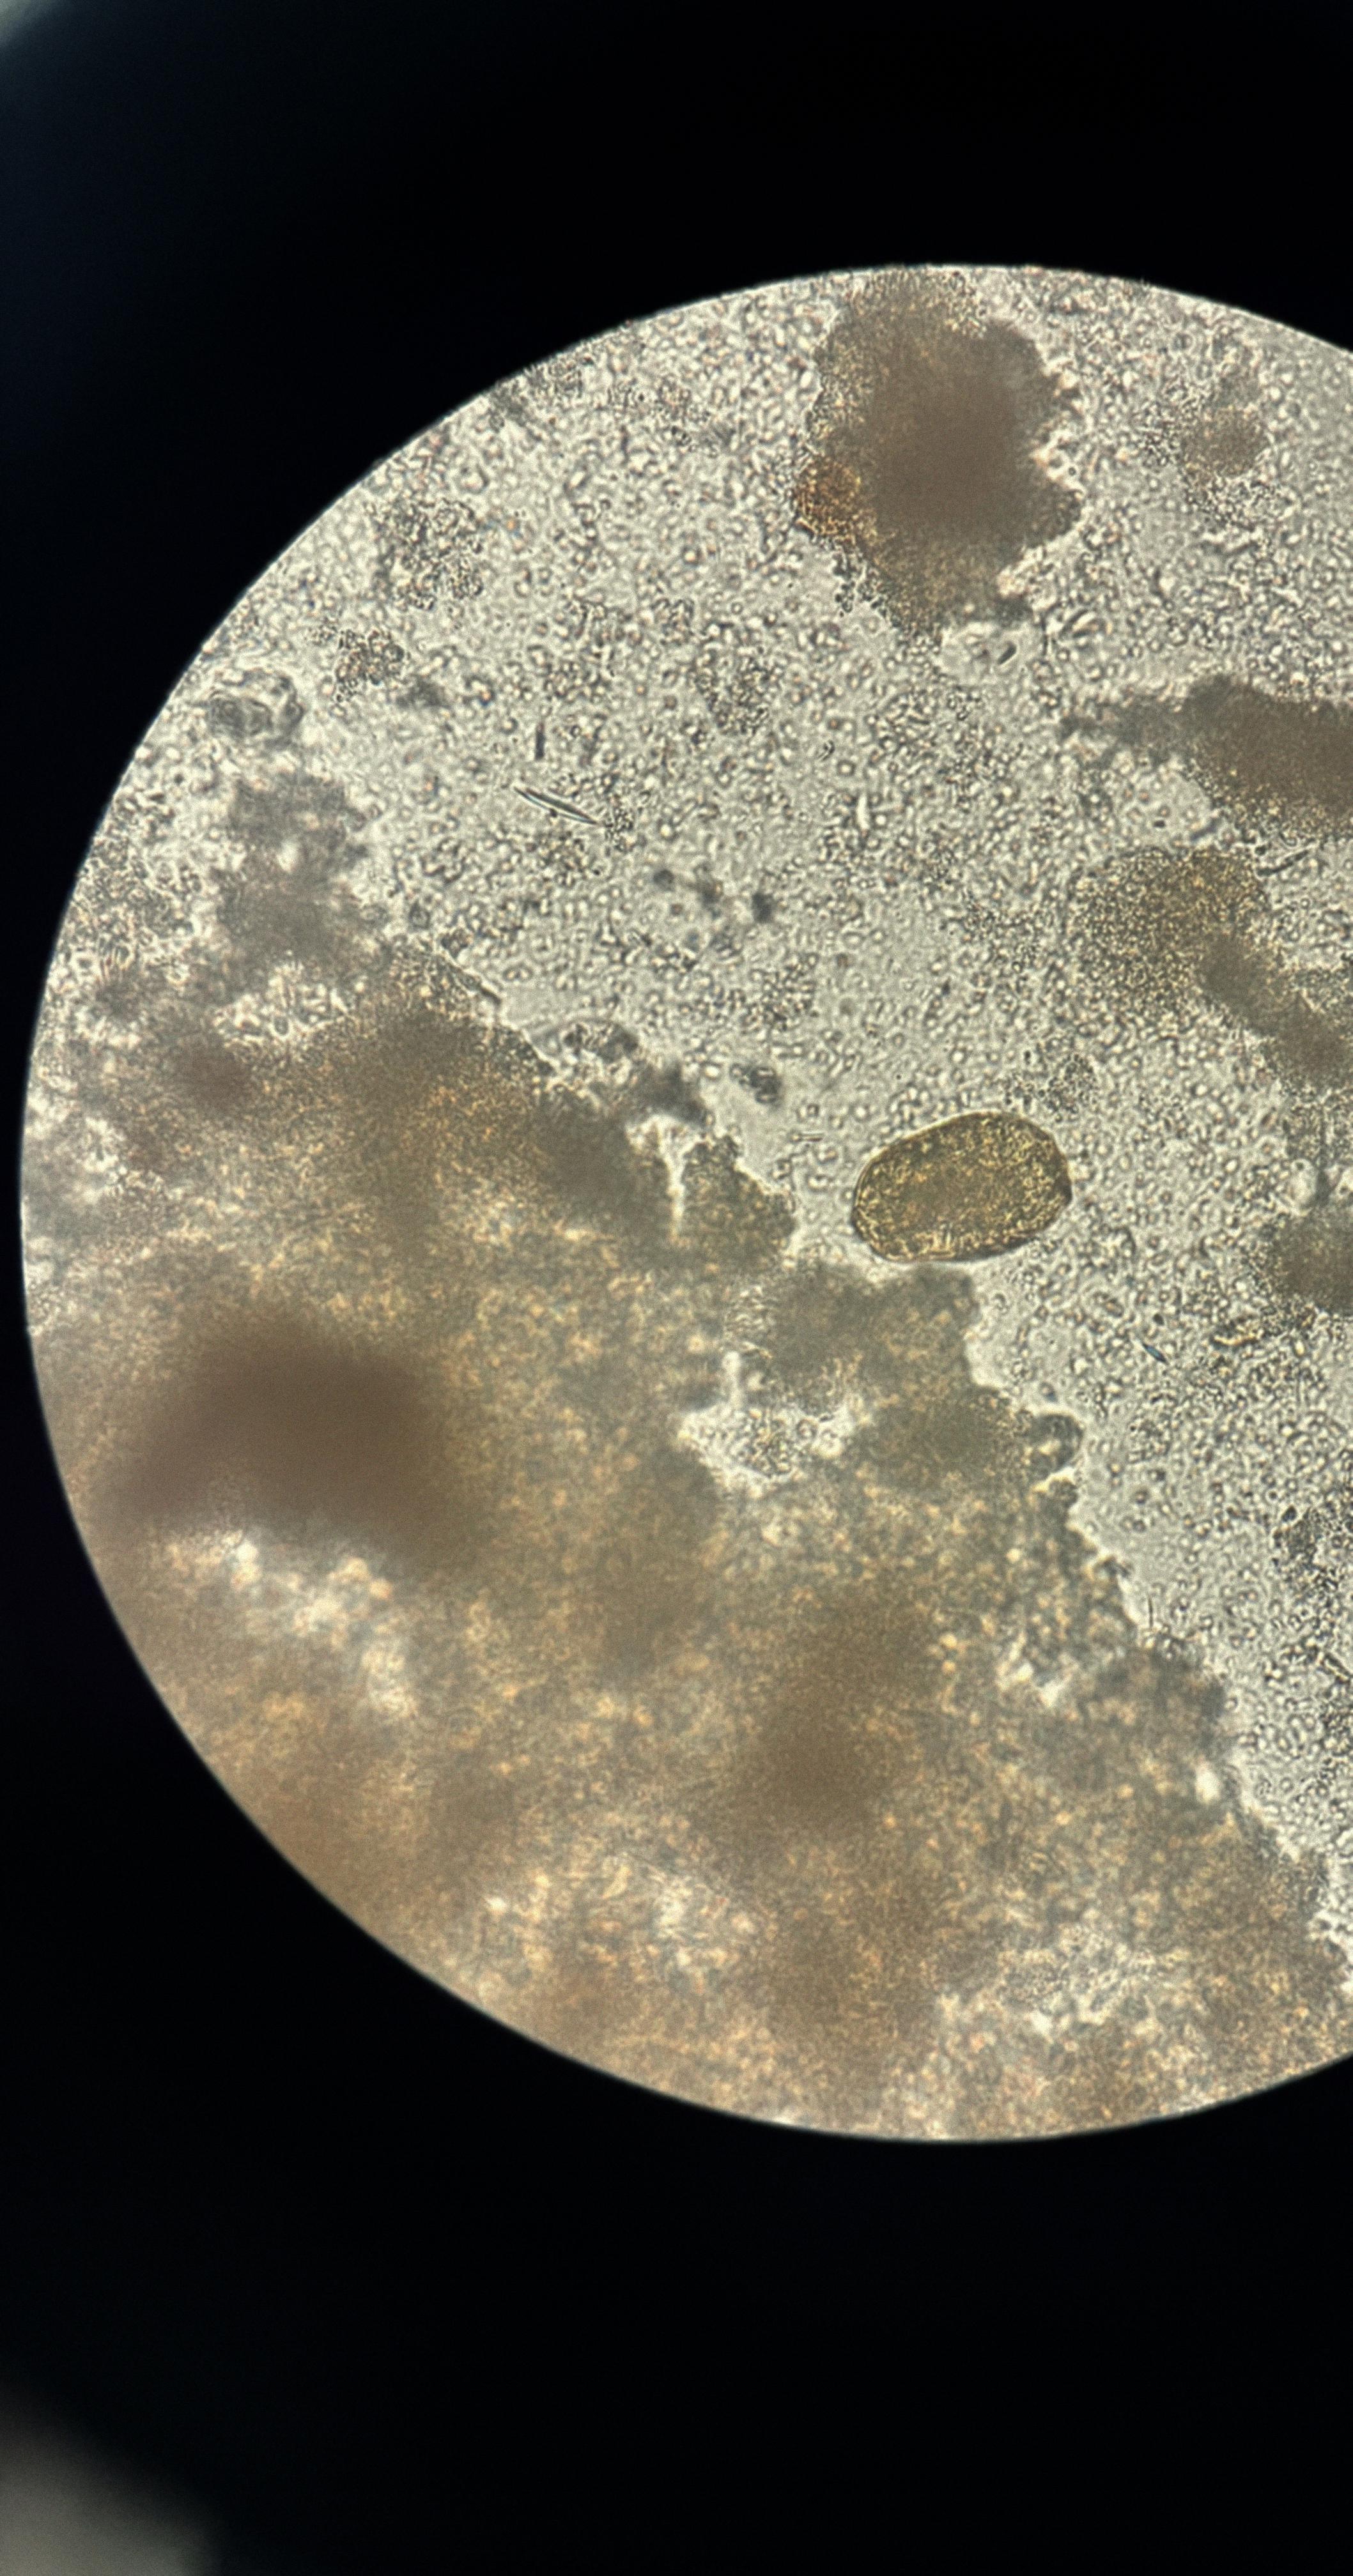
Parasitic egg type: Paragonimus spp